Interaction volume radius: 5 \u00c5
Interaction volume height: 15 \u00c5
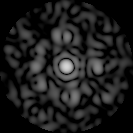
Disorder parameter: 0.8721